Field crop: maize
Growth stage: 2
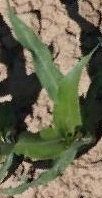
Species: maize